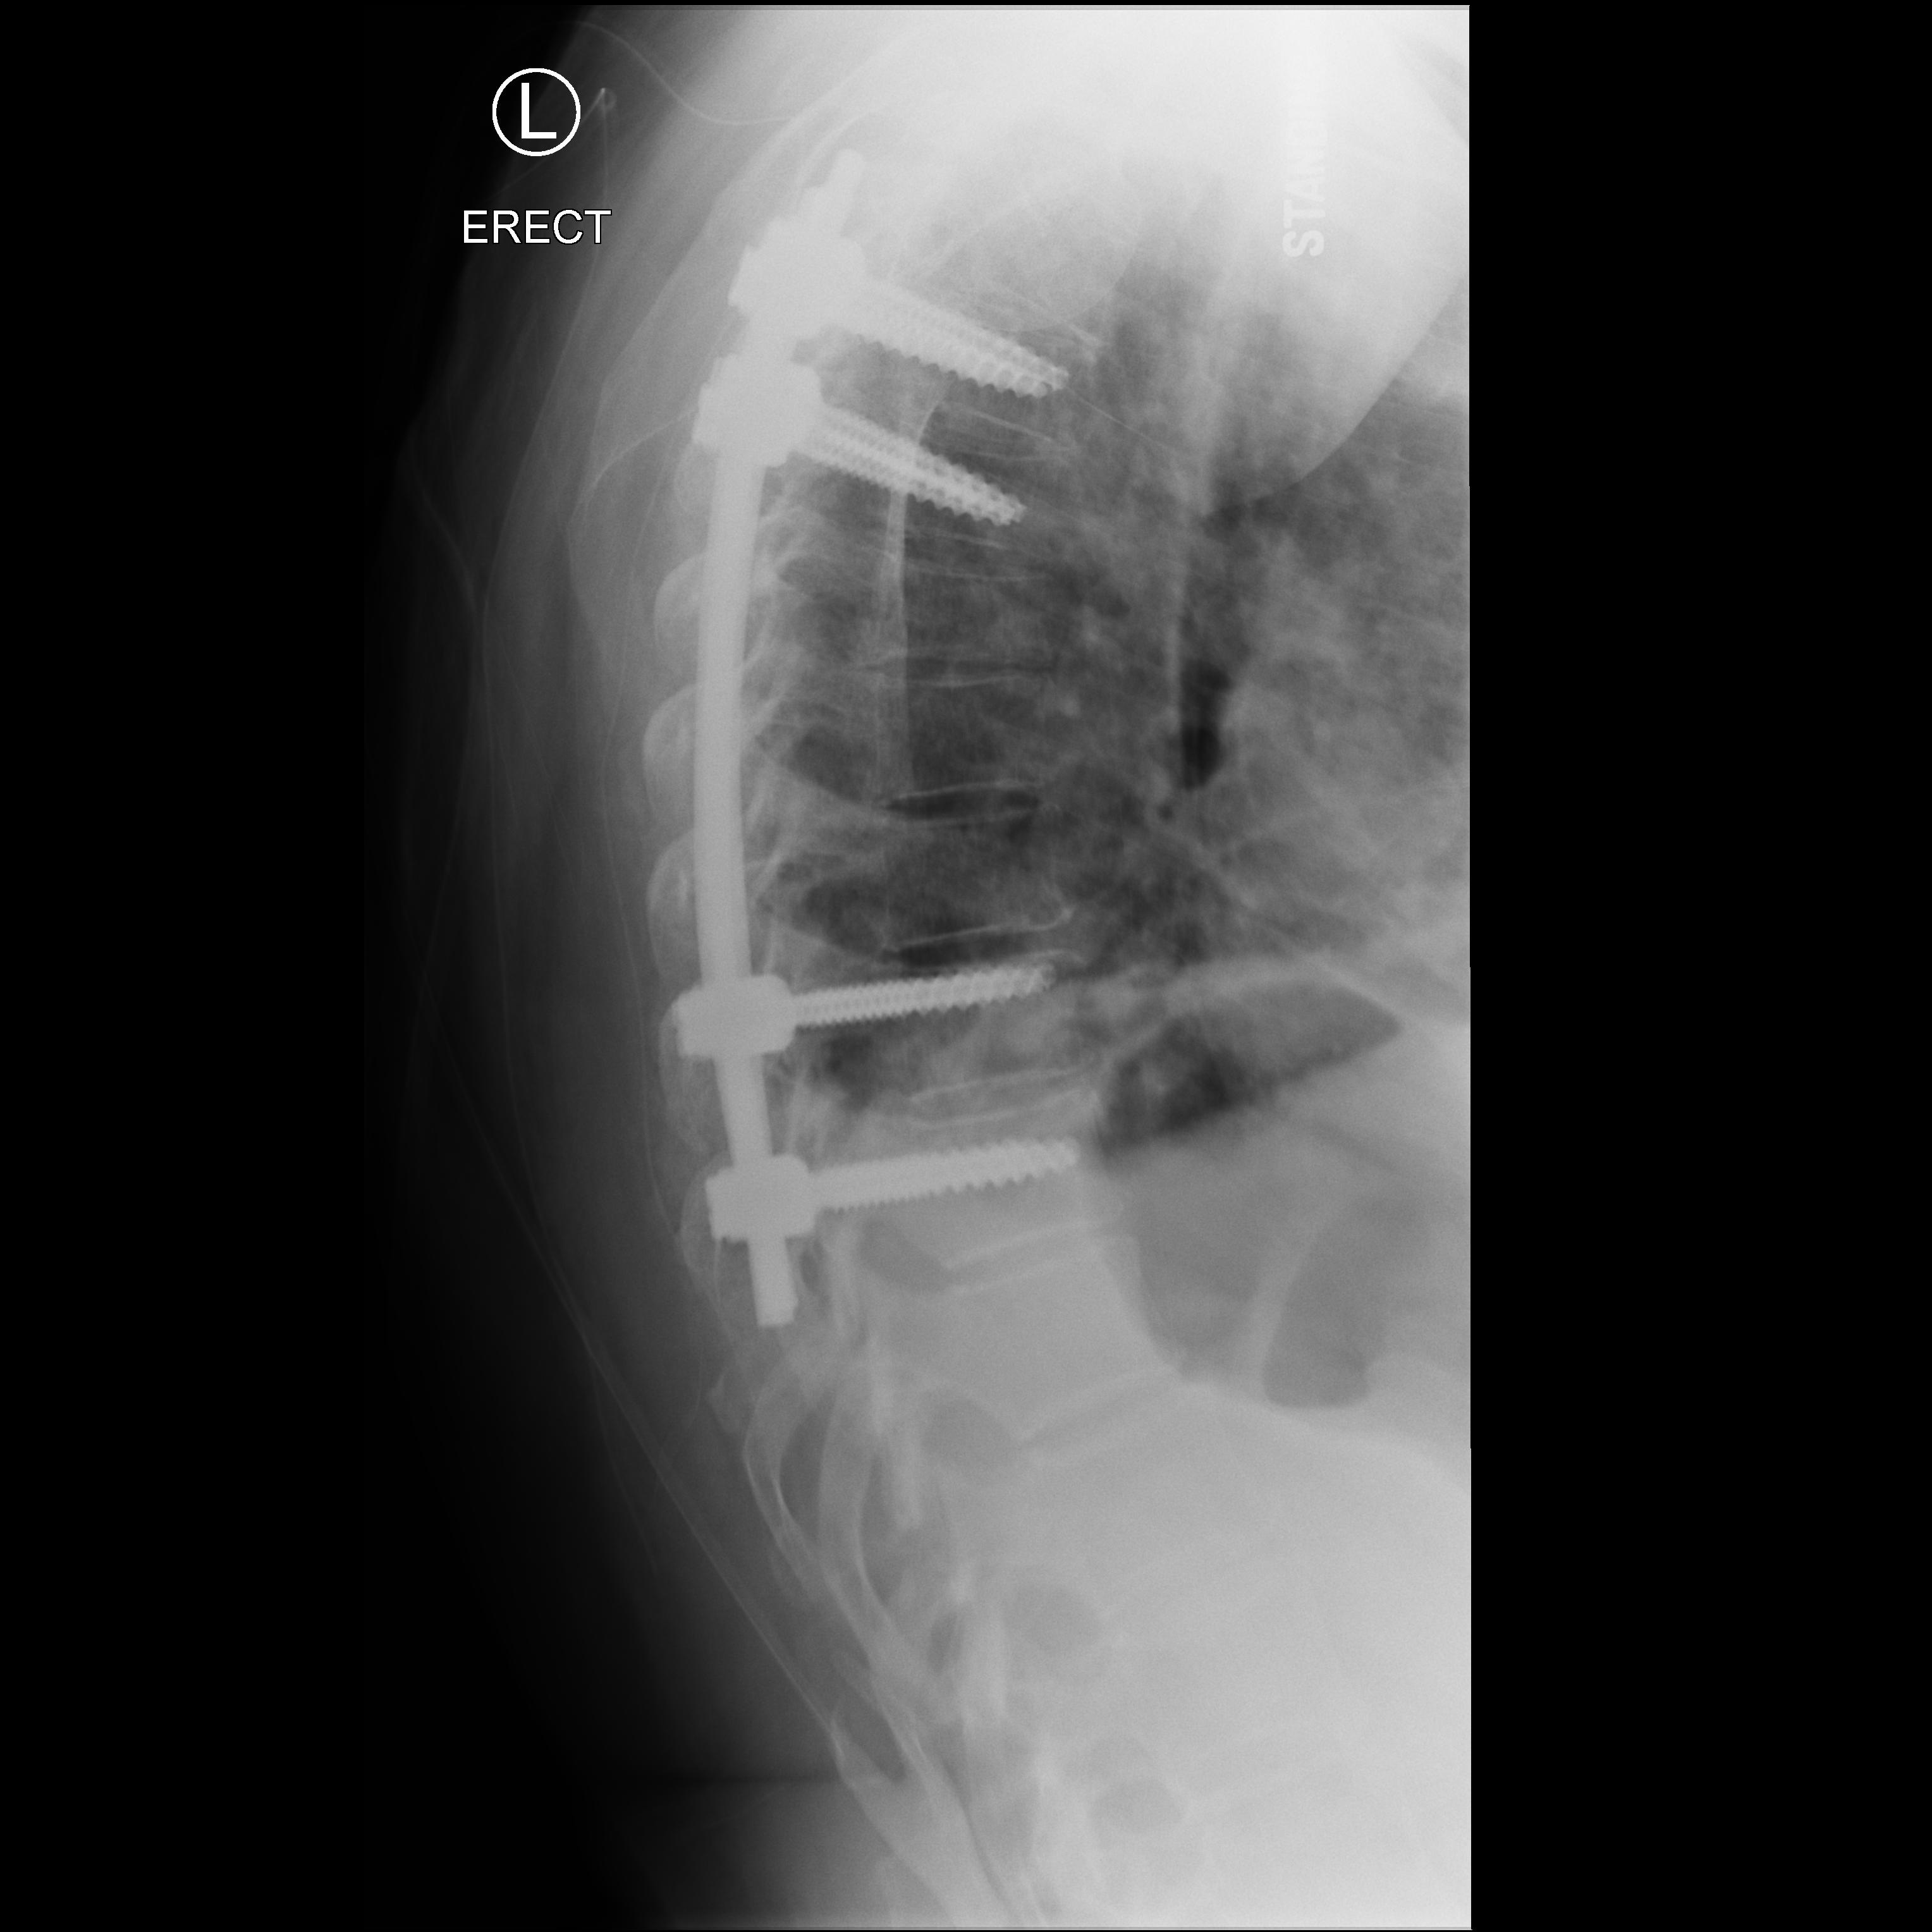
View: LATERAL
Implant manufacturer: Depuy expedium (Synthes)